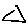
Label: triangle